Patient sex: M
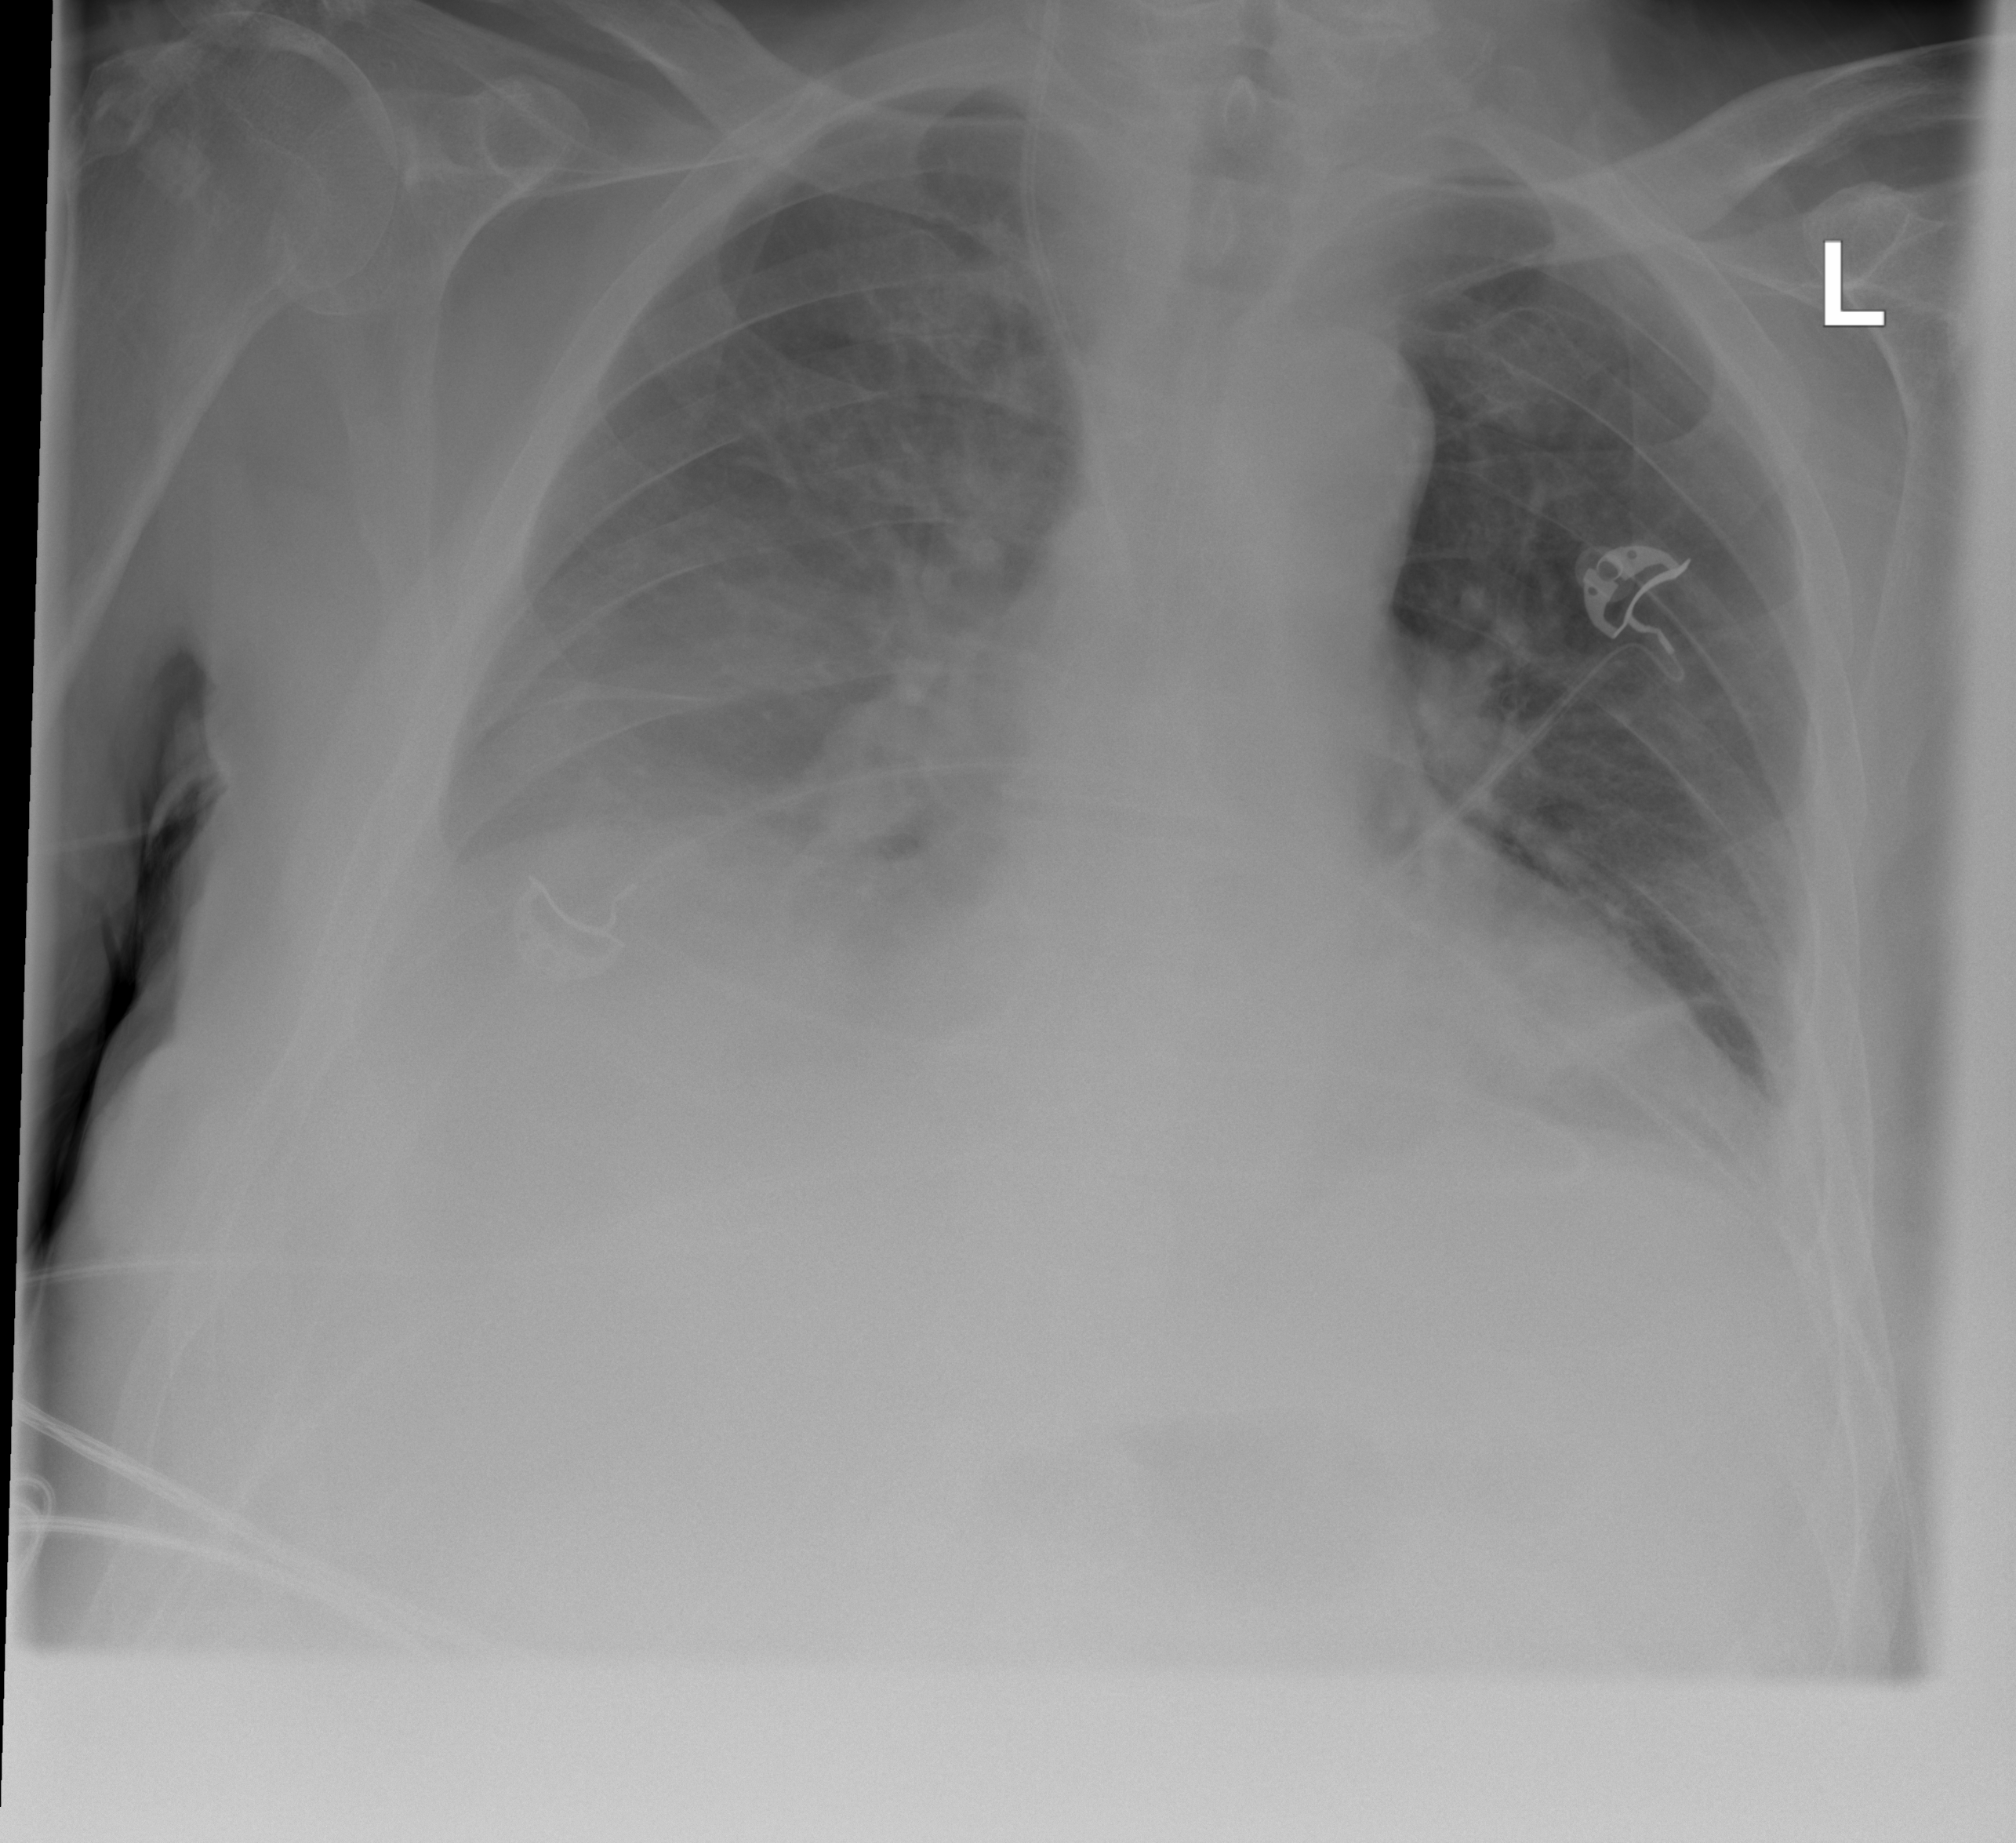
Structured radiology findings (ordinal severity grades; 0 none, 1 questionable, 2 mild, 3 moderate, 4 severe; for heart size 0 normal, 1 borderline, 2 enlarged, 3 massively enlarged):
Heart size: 2
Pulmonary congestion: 2
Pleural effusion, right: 1
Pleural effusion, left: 1
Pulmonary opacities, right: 2
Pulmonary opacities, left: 0
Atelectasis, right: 1
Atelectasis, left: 2